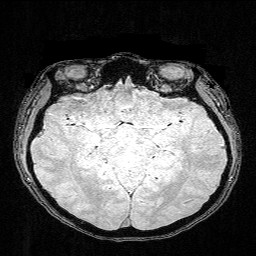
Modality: FLASH
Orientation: coronal
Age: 24
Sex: female